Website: bh-photo
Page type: receipt
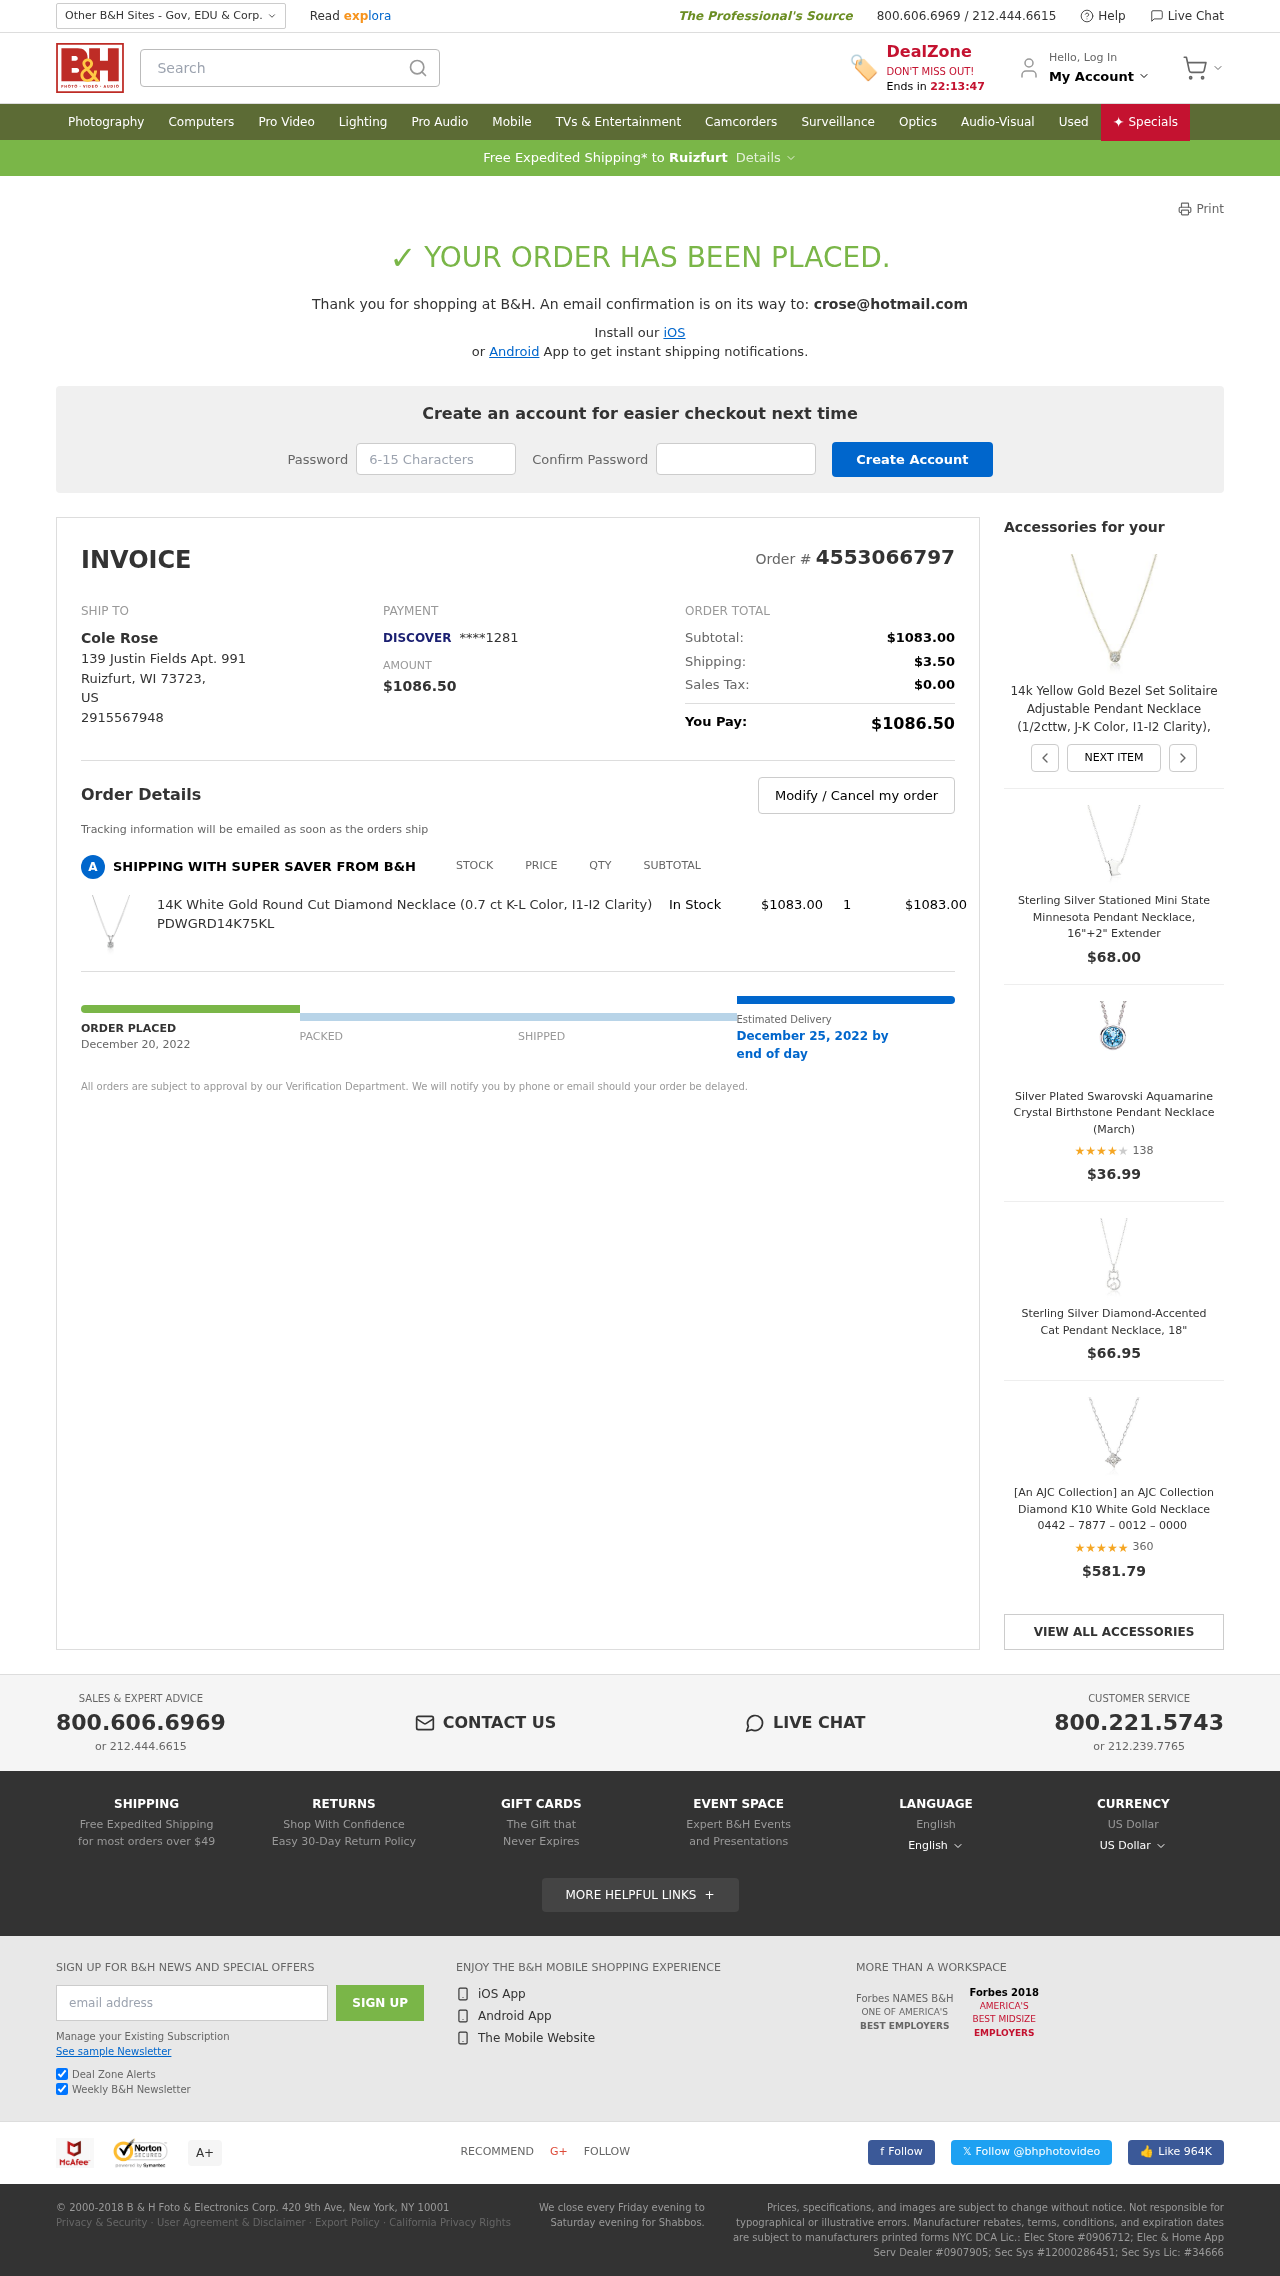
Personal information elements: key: PII_CARD_LAST4
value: ****1281
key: PII_CARD_TYPE
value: DISCOVER
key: PII_CITY
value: Ruizfurt
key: PII_COUNTRY_CODE
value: US
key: PII_EMAIL
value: crose@hotmail.com
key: PII_FULLNAME
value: Cole Rose
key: PII_PHONE
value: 2915567948
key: PII_POSTCODE
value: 73723
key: PII_STATE_ABBR
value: WI
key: PII_STREET
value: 139 Justin Fields Apt. 991
Product elements: key: PRODUCT1_NAME
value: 14K White Gold Round Cut Diamond Necklace (0.7 ct K-L Color, I1-I2 Clarity) PDWGRD14K75KL
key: PRODUCT1_PRICE
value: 1083
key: PRODUCT1_QUANTITY
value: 1
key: PRODUCT2_NAME
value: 14k Yellow Gold Bezel Set Solitaire Adjustable Pendant Necklace (1/2cttw, J-K Color, I1-I2 Clarity),
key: PRODUCT3_NAME
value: Sterling Silver Stationed Mini State Minnesota Pendant Necklace, 16"+2" Extender
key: PRODUCT3_PRICE
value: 68
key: PRODUCT4_NAME
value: Silver Plated Swarovski Aquamarine Crystal Birthstone Pendant Necklace (March)
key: PRODUCT4_NUM_RATINGS
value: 138
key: PRODUCT4_PRICE
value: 36.99
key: PRODUCT4_RATING
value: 3.6
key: PRODUCT5_NAME
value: Sterling Silver Diamond-Accented Cat Pendant Necklace, 18"
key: PRODUCT5_PRICE
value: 66.95
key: PRODUCT6_NAME
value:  [An AJC Collection] an AJC Collection Diamond K10 White Gold Necklace 0442 – 7877 – 0012 – 0000 
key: PRODUCT6_NUM_RATINGS
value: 360
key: PRODUCT6_PRICE
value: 581.79
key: PRODUCT6_RATING
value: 4.7
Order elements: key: ORDER_ID
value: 4553066797
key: ORDER_TOTAL
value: $1086.50
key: ORDER_SUBTOTAL
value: $1083.00
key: ORDER_SHIPPING_COST
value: $3.50
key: ORDER_TAX
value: $0.00
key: ORDER_DATE
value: December 20, 2022
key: ORDER_DELIVERY_DATE
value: December 25, 2022 by
Search elements: key: HEADER_SEARCH
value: Search